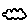
Label: cloud